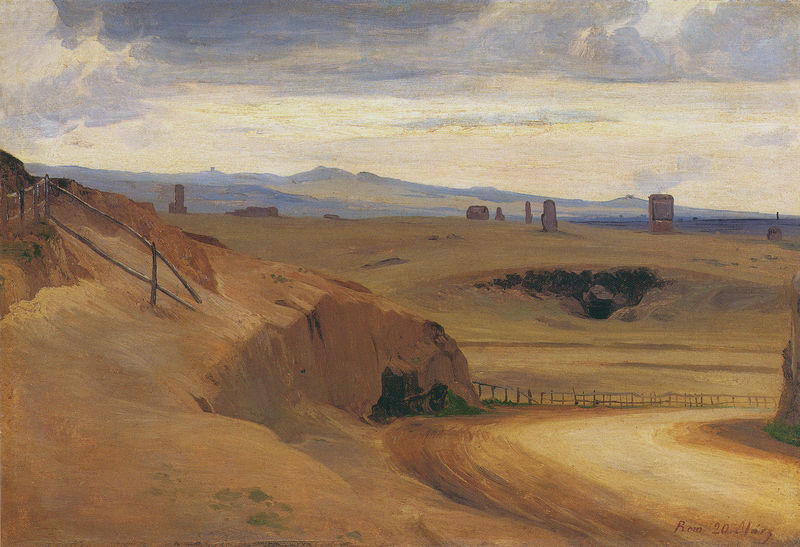
Titel: Partie aus der römischen Campagna
Künstler: Johann Wilhelm Schirmer
Standort: Karlsruhe
Institution: Staatliche Kunsthalle Karlsruhe
Schlagwörter: berg, blau, felsen, himmel, schatten, weiß, wolken, gelb, grün, landschaft, ocker, sand, braun, grau, hell, hintergrund, holz, schwarz, strasse, gebäude, gras, haus, weg, wiese, zaun, malerei, stein, steine, signatur, öl, erde, felder, ferne, horizont, häuser, hügel, natur, weide, weite, brüstung, busch, büsche, flach, gebüsch, wiesen, boden, england, höhle, sommer, biegung, italien, abhang, spuren, trocken, berge, dürre, fels, hang, wüste, violett, kahl, herbst, latten, zäune, idylle, pause, sigantur, grube, geländer, steppe, fahrspuren, senke, findlinge, denkmal, staub, rom, sandfarben, kurve, hügelig, hölle, karg, graben, wegrand, westen, hohlweg, schtten, ladschaft, aufstieg, tunnel, dillis, prärie, mine, mulde, menhire, staubig, wilder westen, hühle, sandig, fahrrillen, denmäler, verlasssen, geitein, h+gel, hozl, steiweg